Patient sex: M
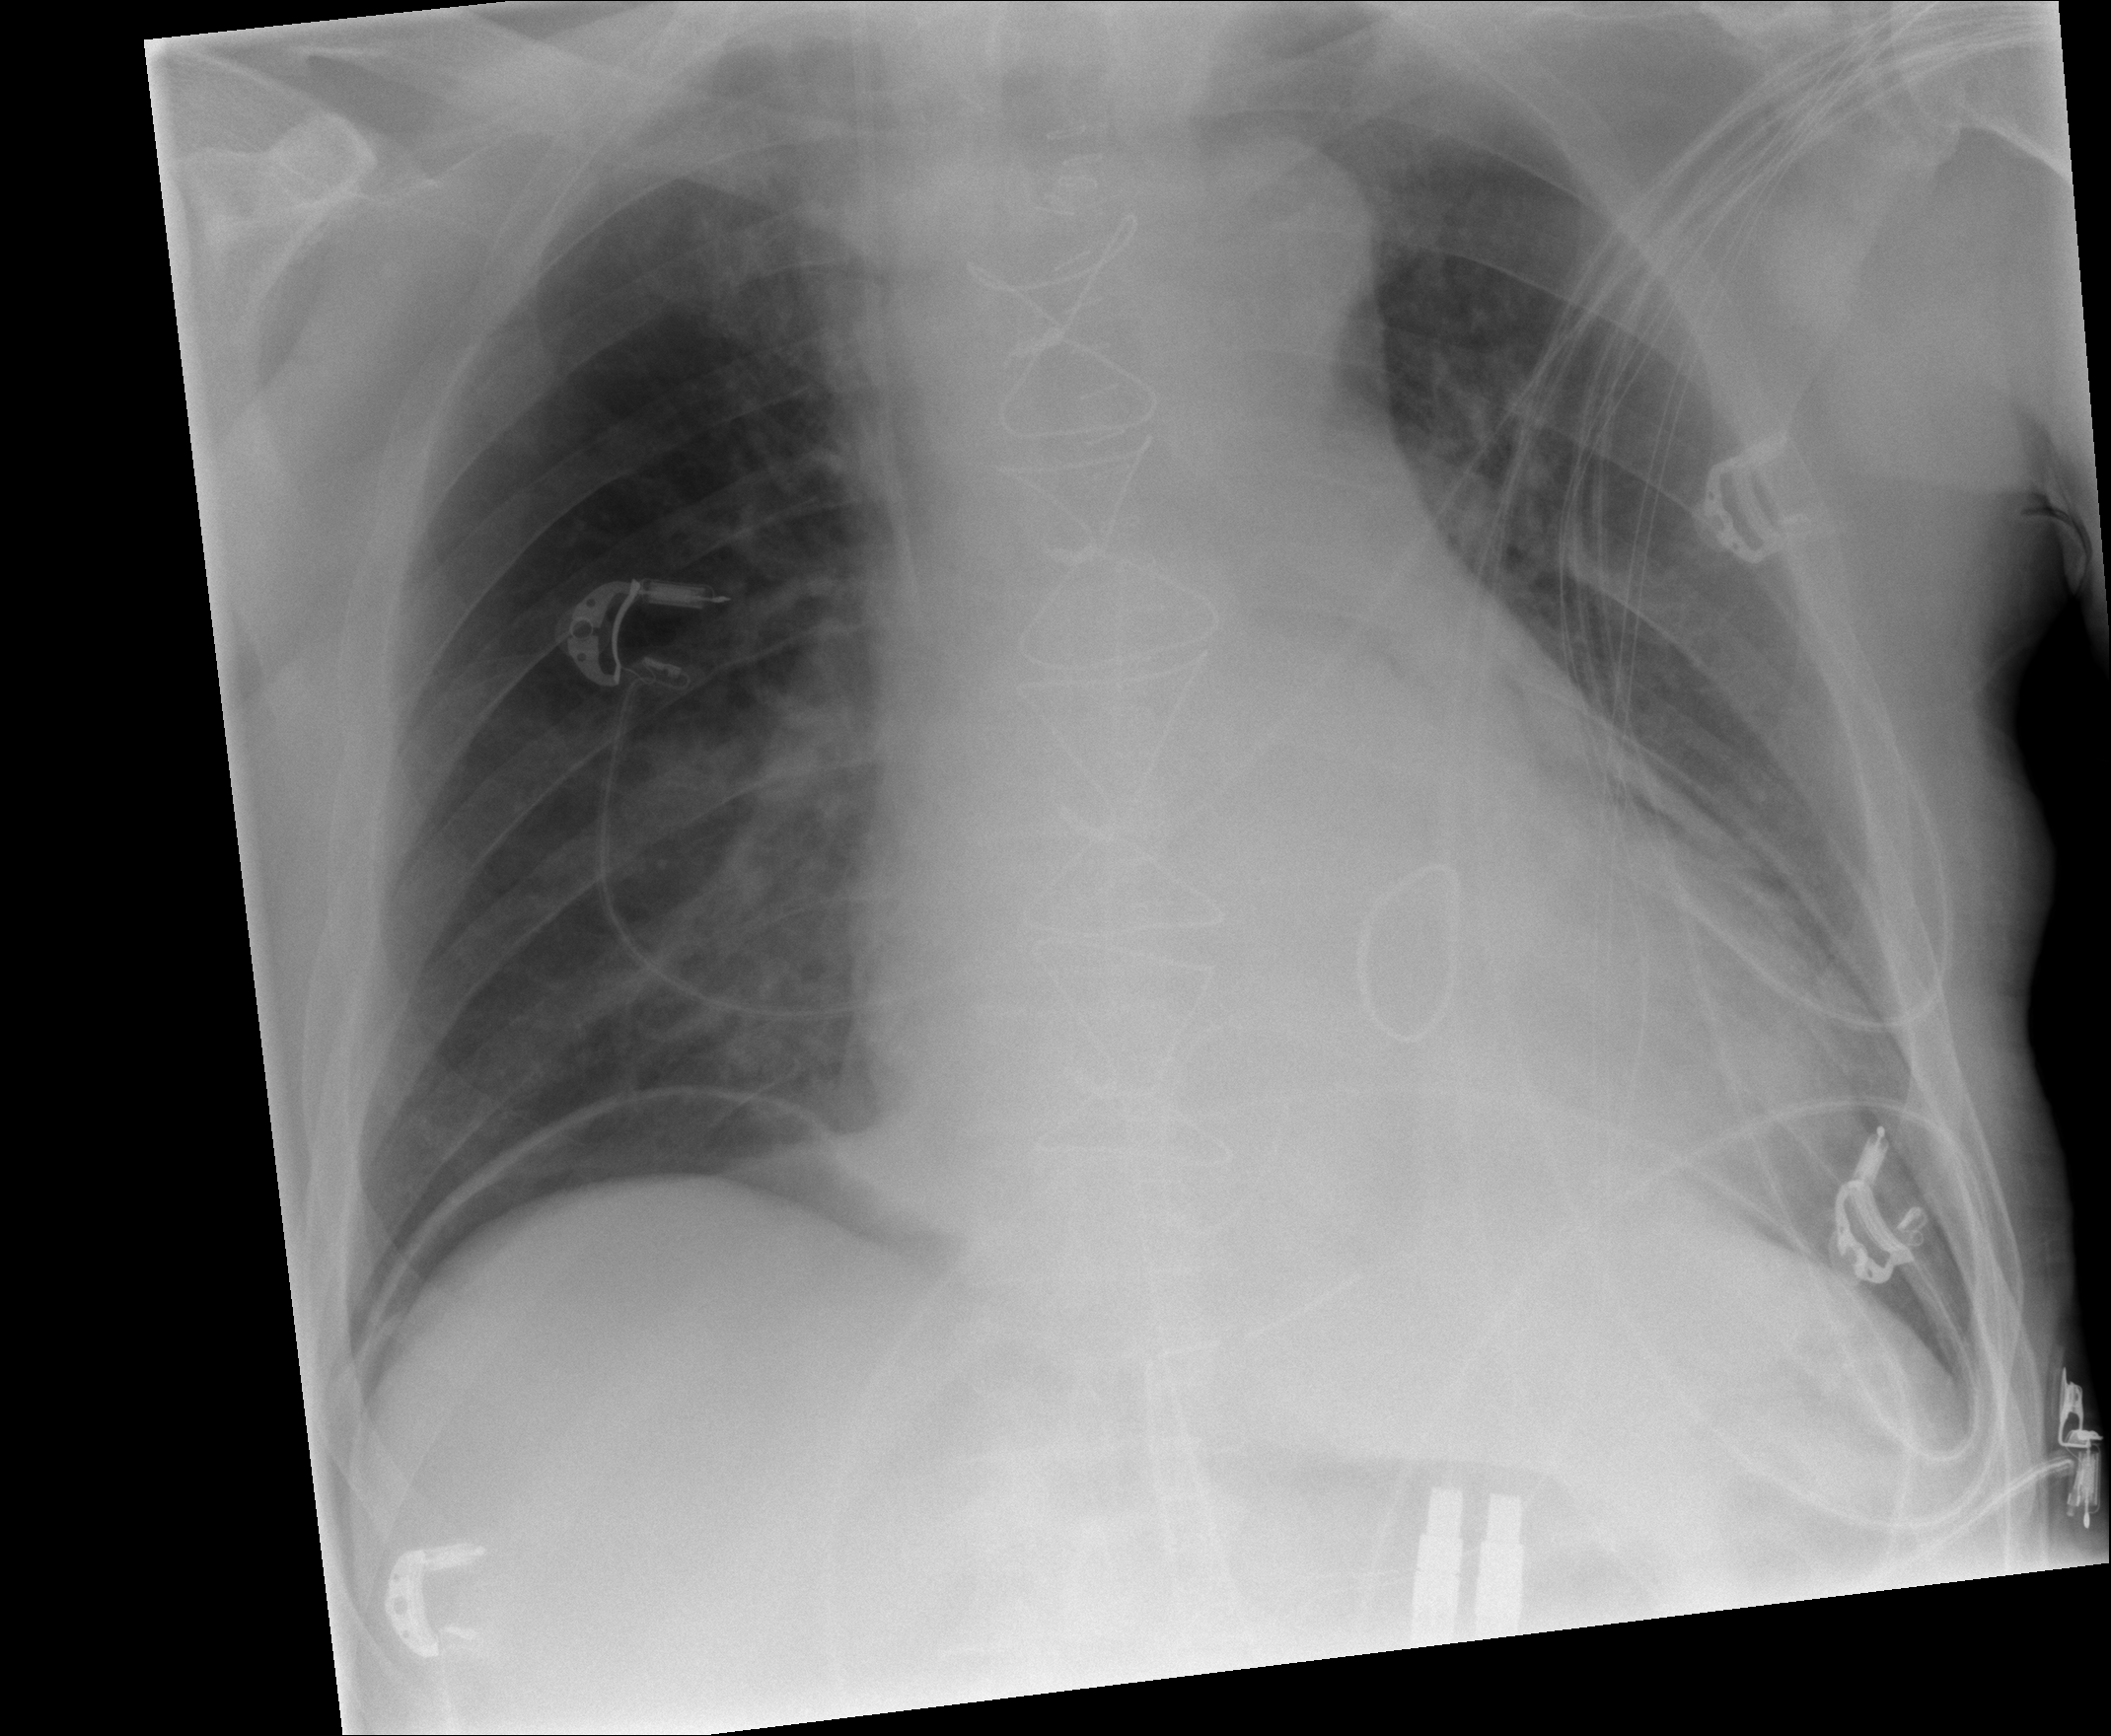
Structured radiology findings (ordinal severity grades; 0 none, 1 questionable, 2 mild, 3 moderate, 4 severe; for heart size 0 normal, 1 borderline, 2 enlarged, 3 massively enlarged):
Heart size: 0
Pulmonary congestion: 2
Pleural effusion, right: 0
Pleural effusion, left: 0
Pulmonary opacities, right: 0
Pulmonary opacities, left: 0
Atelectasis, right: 0
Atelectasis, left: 1